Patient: sex M, age 35
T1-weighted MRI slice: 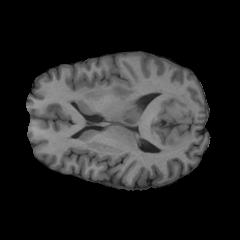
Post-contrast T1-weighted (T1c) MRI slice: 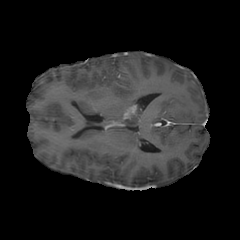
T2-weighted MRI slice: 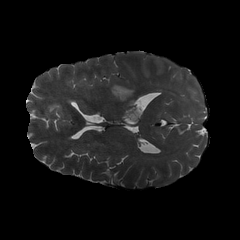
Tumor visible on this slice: yes
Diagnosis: Glioblastoma, IDH-wildtype
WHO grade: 4